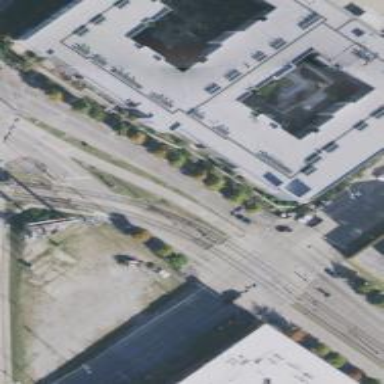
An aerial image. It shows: Secondary road with separate sidewalks.